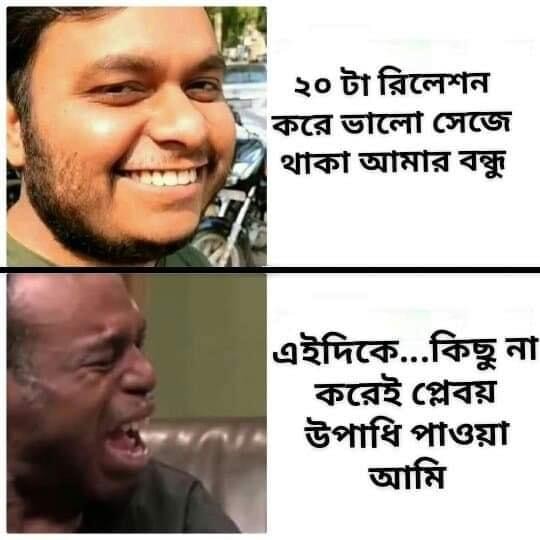
Caption: ২০ টা রিলেশন করে ভালো সেজে থাকা আমার বন্ধু     এইদিকে...... কিছু না করেই প্লেবয় উপাধি পাওয়া আমি
Label: non-hate